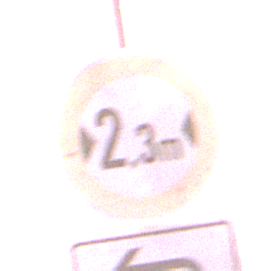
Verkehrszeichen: TatsaechlicheBreite2Komma3
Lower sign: RichtungsangabeDurchPfeile2
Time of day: SunriseSunset
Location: Outdoor (Urban)
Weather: PartlyCloudy
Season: NotSpecified
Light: Natural